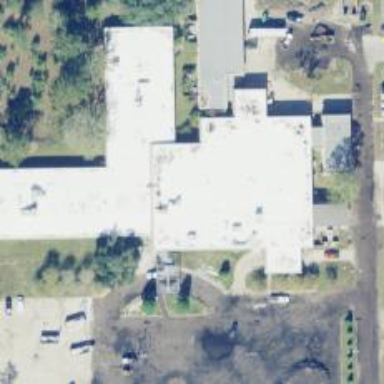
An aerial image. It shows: Hospital providing healthcare services.